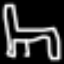
Label: chair